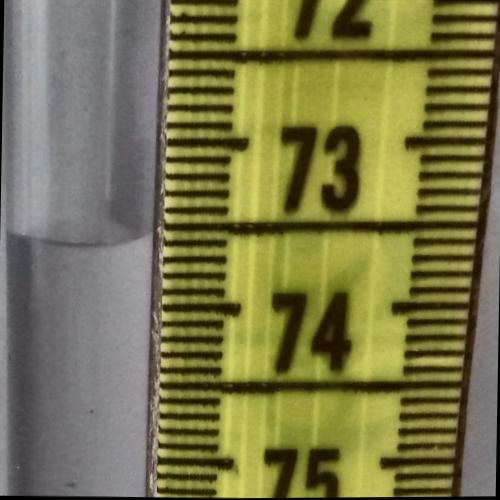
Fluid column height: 73.6 cm